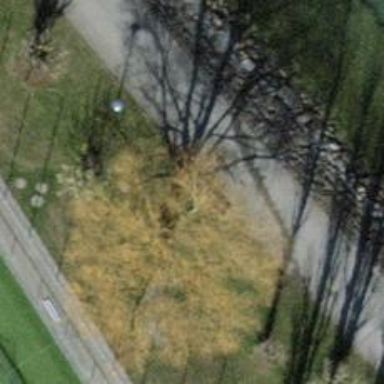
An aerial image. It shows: Brown bench.